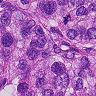
Metastatic tissue present: yes